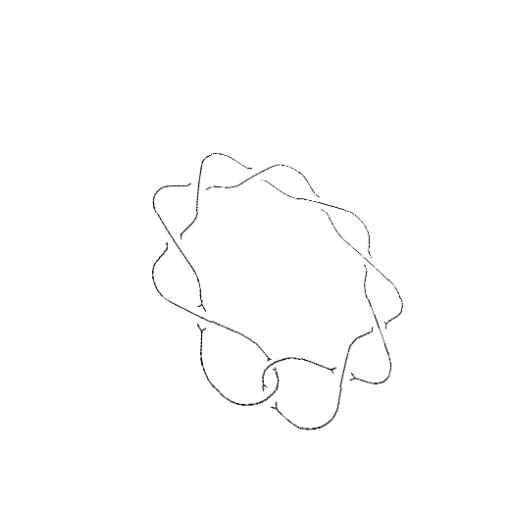
Crossing number: 10